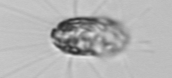
Label: Corethron_hystrix